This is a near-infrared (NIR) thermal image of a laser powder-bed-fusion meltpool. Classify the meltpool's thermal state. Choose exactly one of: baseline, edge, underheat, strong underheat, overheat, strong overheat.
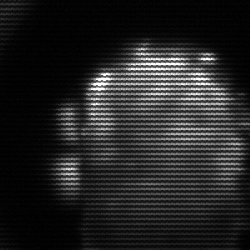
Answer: baseline